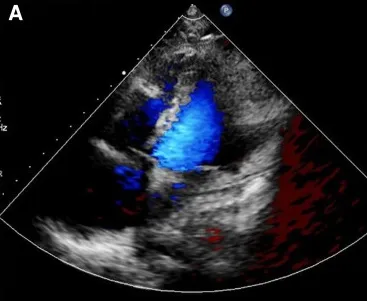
Postoperative echocardiography showed that the right atrial mass was totally resected.
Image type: radiology (ultrasound)